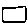
Label: square